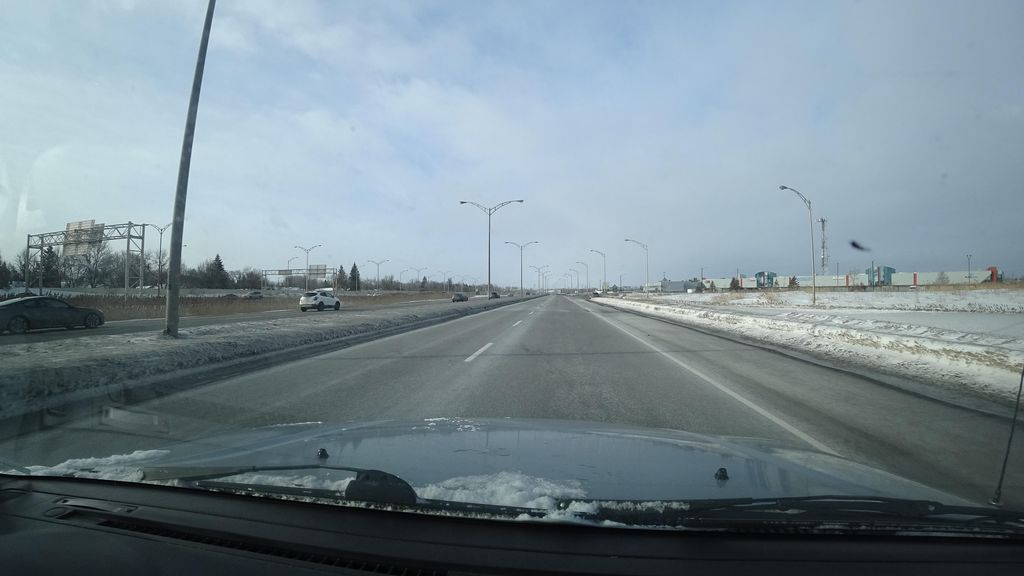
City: quebec_city